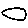
Label: circle